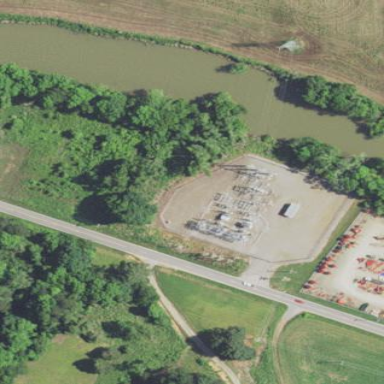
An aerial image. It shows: Distribution substation surrounded by fence.